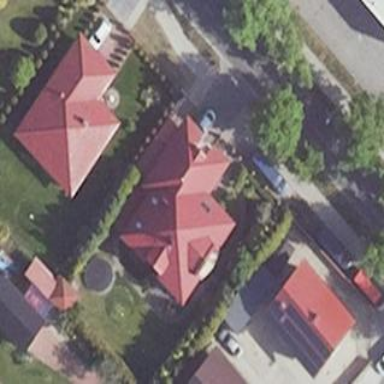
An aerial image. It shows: Residential building.